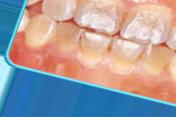
Condition: Tooth Discoloration